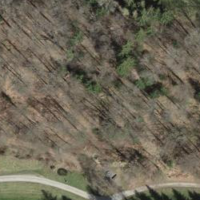
EUNIS habitat code: 44
Species observed at this site:
Lamium galeobdolon